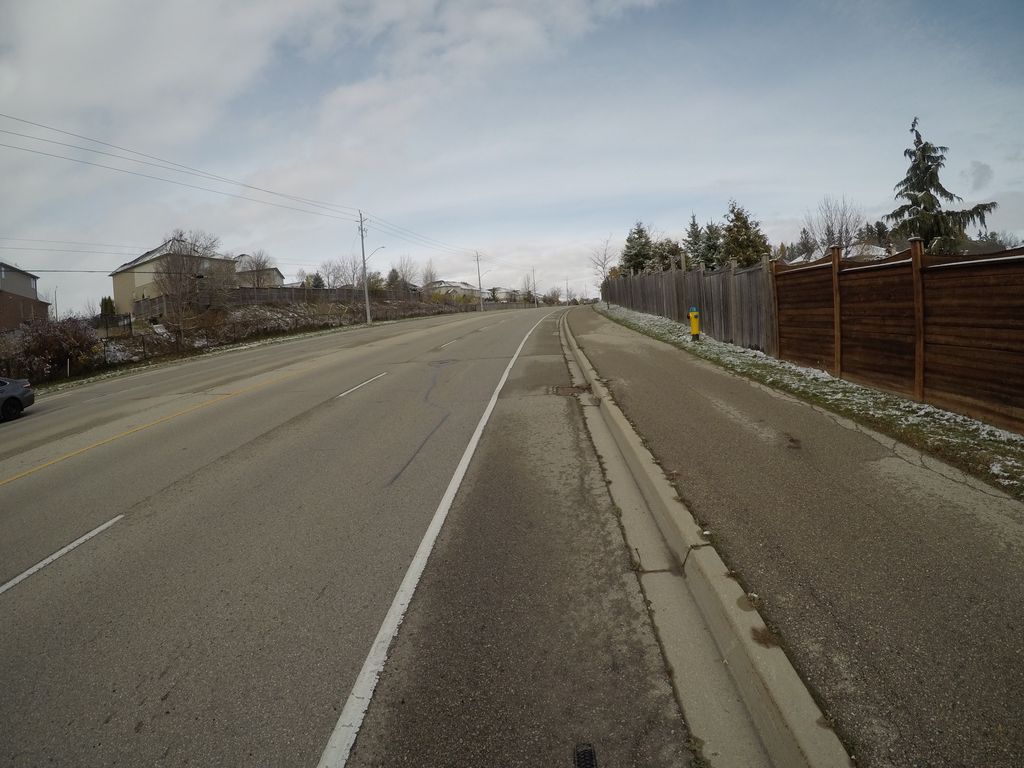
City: kitchener-waterloo